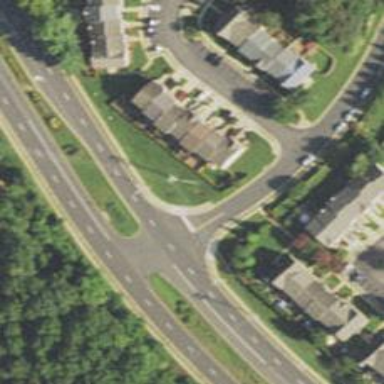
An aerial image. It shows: Unmarked crossing on the road.